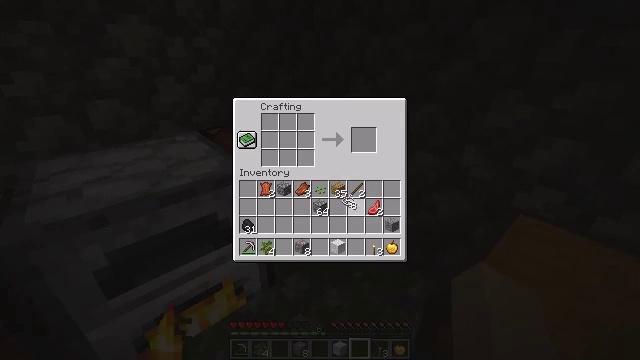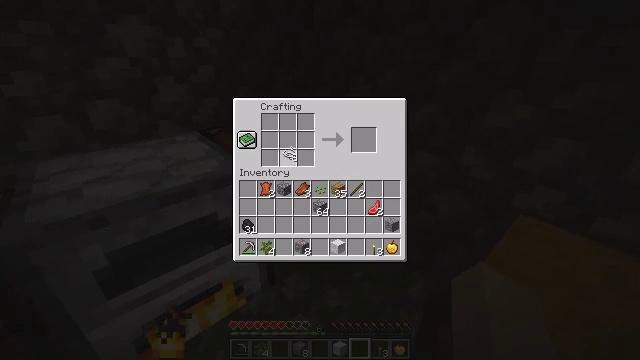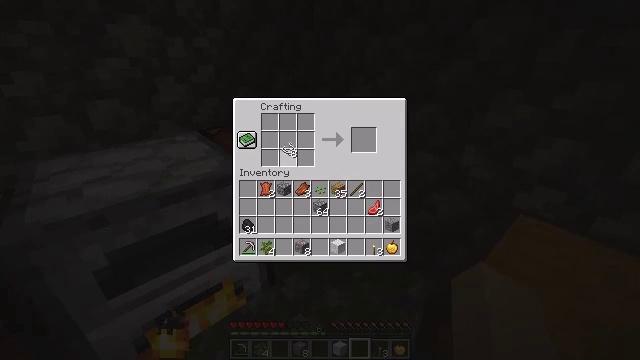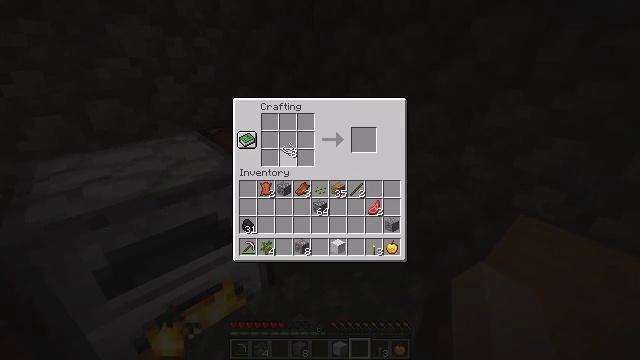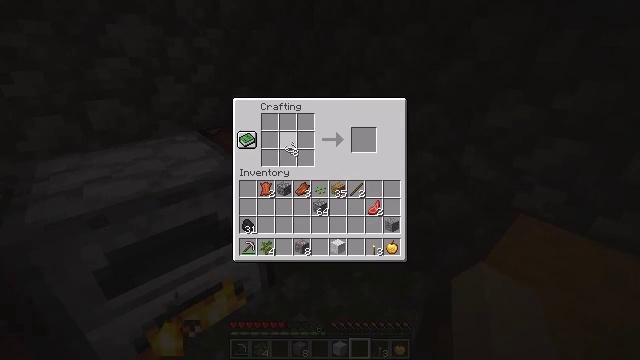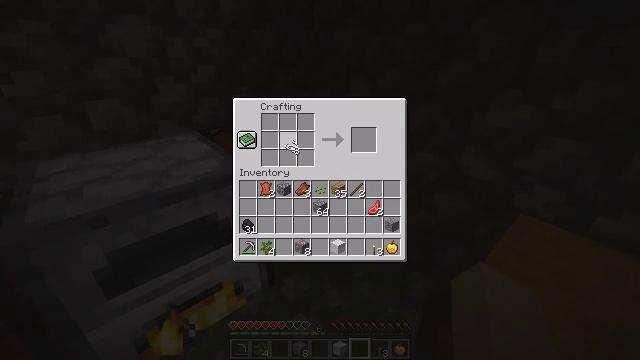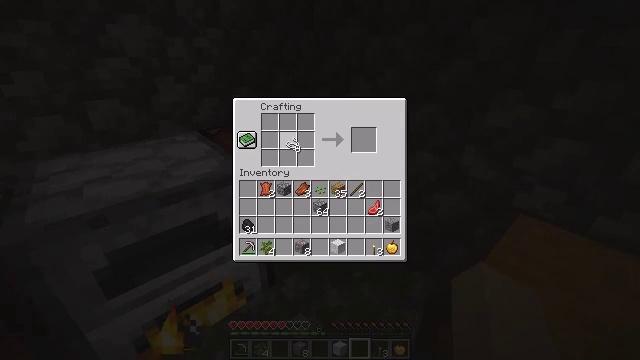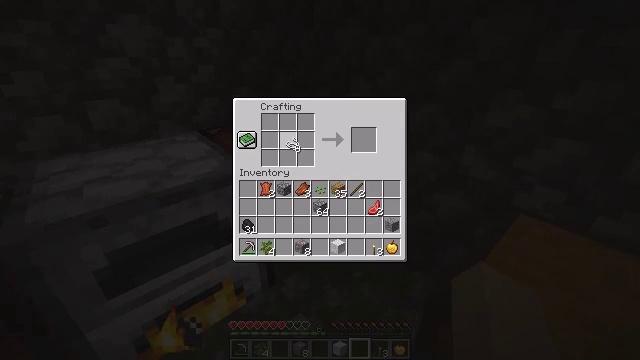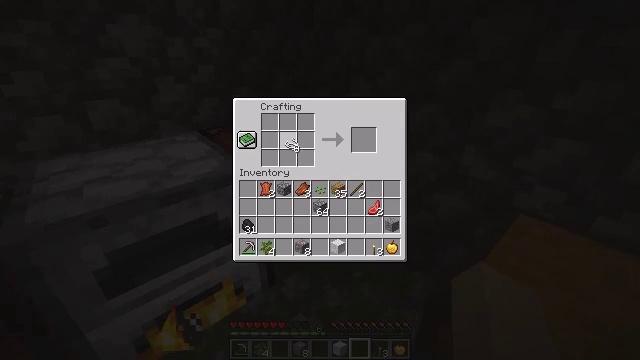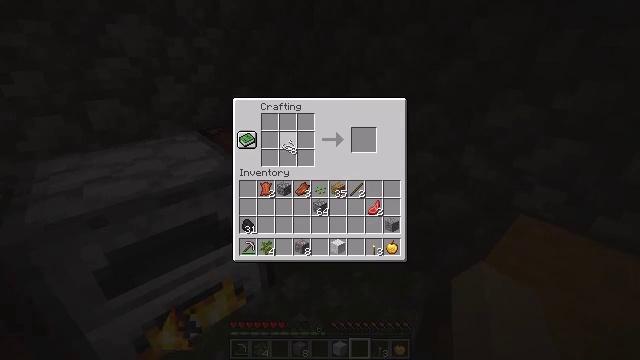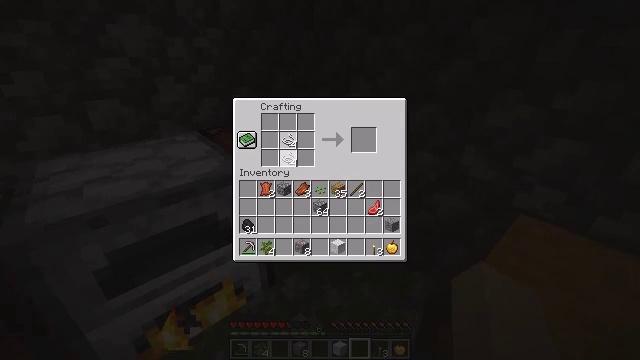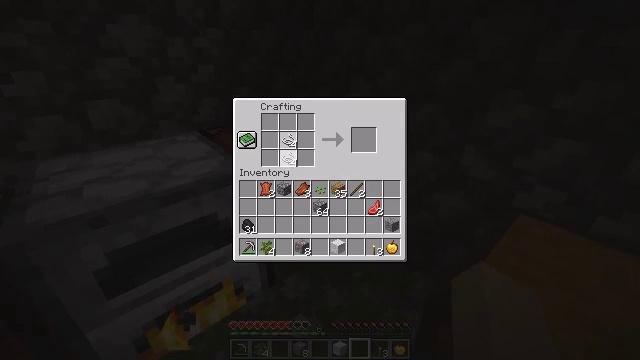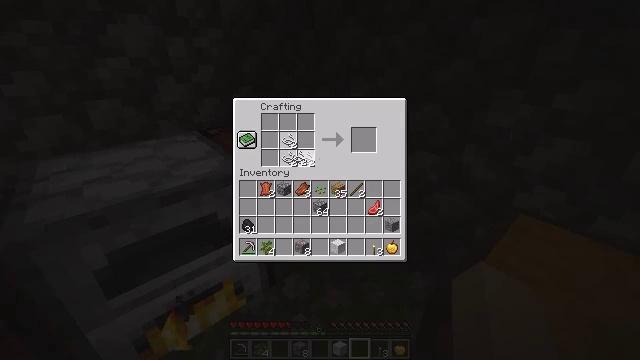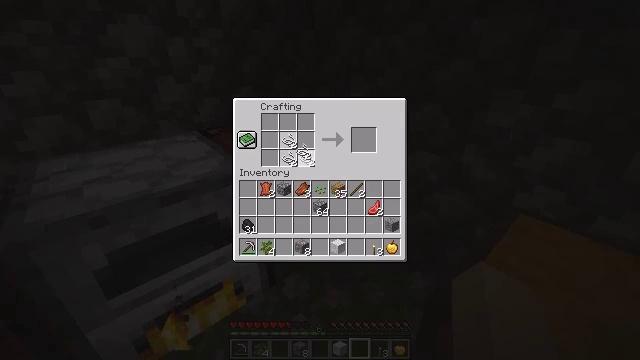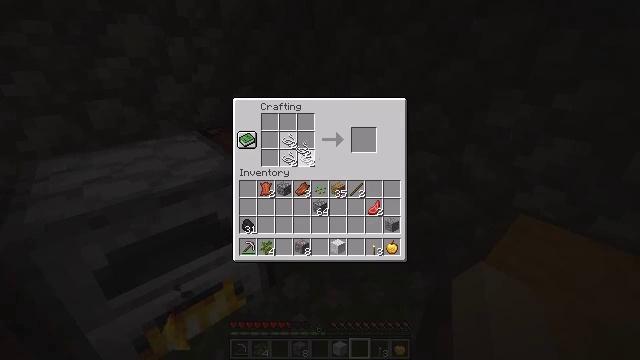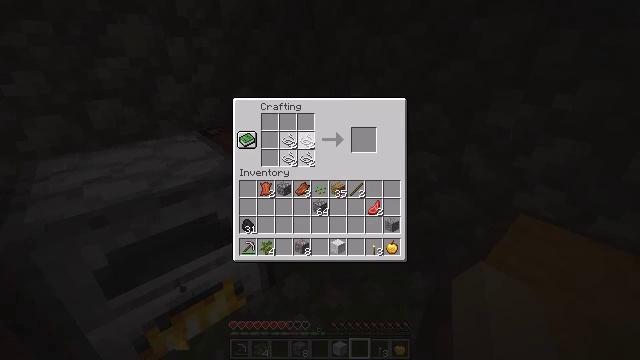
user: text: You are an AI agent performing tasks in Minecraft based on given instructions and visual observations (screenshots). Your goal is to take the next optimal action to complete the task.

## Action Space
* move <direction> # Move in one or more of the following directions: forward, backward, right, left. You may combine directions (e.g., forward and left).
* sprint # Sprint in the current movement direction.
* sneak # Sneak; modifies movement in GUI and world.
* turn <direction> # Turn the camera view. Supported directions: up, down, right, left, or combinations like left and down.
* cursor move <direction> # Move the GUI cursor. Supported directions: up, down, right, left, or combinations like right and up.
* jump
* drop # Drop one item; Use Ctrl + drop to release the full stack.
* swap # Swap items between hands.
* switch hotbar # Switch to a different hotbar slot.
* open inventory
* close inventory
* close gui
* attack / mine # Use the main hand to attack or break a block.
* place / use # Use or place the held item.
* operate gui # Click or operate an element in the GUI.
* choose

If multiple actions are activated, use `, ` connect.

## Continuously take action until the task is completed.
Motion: motion action
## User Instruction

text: Make white wool from string in the crafting grid.
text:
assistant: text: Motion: cursor move left and up
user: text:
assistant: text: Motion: no_op
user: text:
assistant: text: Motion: no_op
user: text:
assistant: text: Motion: no_op
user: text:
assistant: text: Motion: no_op
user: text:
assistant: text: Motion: no_op
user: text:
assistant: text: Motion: operate gui
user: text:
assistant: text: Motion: operate gui
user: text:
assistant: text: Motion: operate gui
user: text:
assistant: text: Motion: cursor move down, operate gui
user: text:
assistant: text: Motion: cursor move right, operate gui
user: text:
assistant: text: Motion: operate gui
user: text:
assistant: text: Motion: operate gui
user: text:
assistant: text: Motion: operate gui
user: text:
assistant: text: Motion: operate gui
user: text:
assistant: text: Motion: operate gui
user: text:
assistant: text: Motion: operate gui
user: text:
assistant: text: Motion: operate gui
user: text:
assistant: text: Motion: operate gui
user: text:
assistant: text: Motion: operate gui
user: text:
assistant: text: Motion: no_op
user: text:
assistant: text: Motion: no_op
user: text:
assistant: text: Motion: cursor move right
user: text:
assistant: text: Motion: cursor move right
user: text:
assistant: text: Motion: cursor move right
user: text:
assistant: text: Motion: no_op
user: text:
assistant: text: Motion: no_op
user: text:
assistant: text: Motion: no_op
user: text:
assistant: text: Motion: no_op
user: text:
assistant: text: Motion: no_op